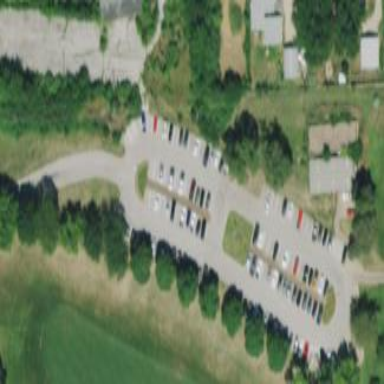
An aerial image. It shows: Asphalt parking aisle off service road.